Interaction volume radius: 10 \u00c5
Interaction volume height: 10 \u00c5
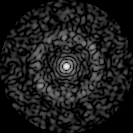
Disorder parameter: 0.8262